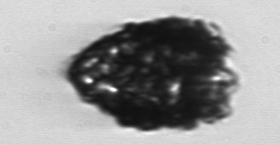
Label: Stenosemella_pacifica